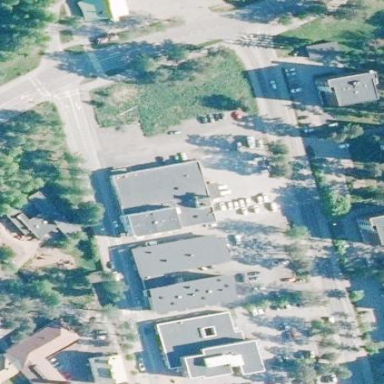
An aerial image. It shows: Parking area.